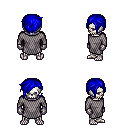
a pixel art fantasy rpg character, male body template, skeleton, chain mail, white pants, blue pixie cut hairstyle, metal gloves, four views (front, back, left, right), 2x2 character sprite sheet, small pixel art, hard edges, no anti-aliasing